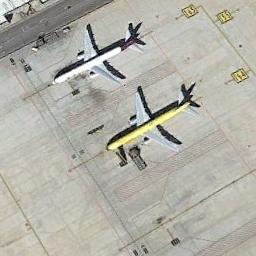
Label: airplane